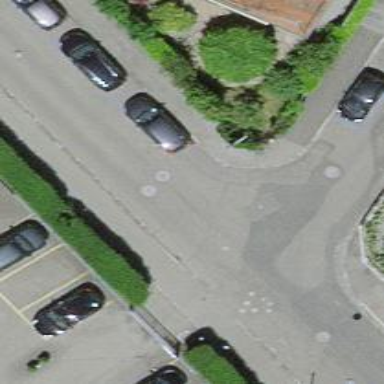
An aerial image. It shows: Kerb barrier.